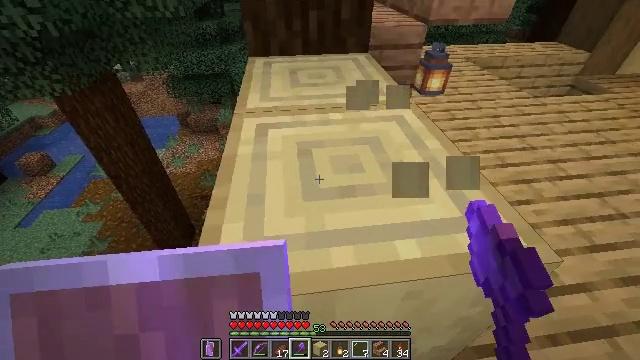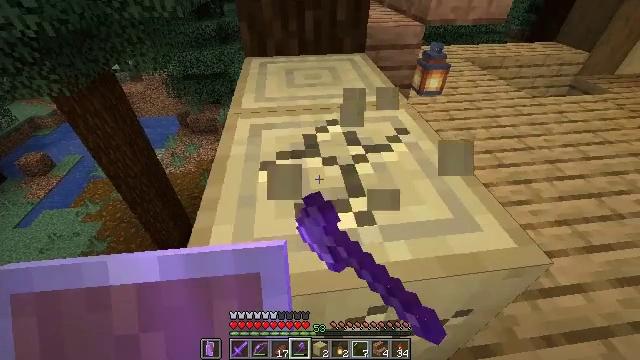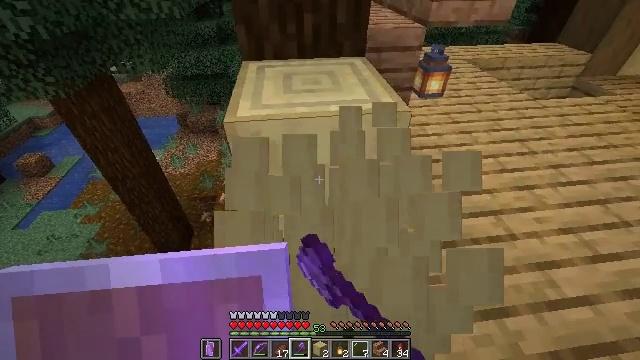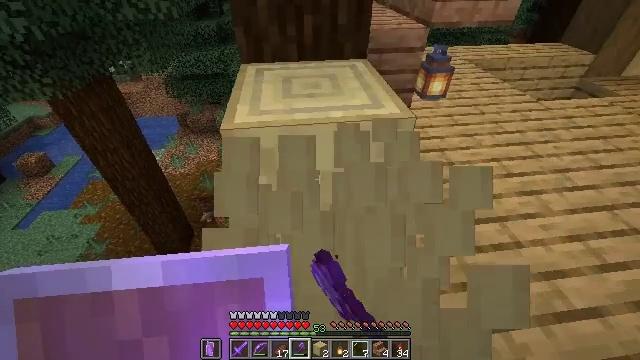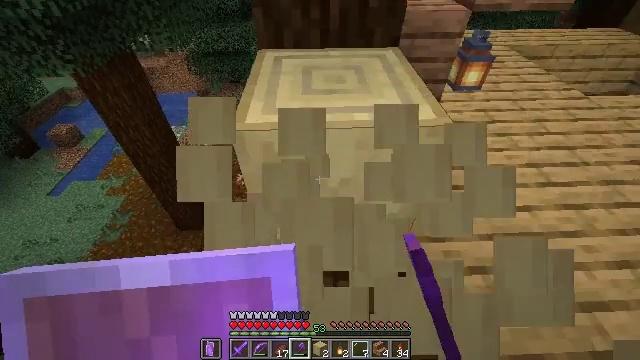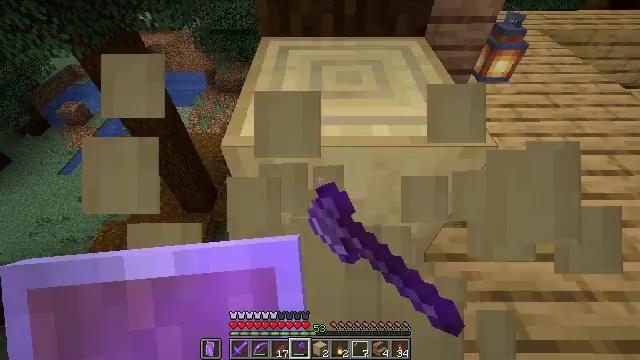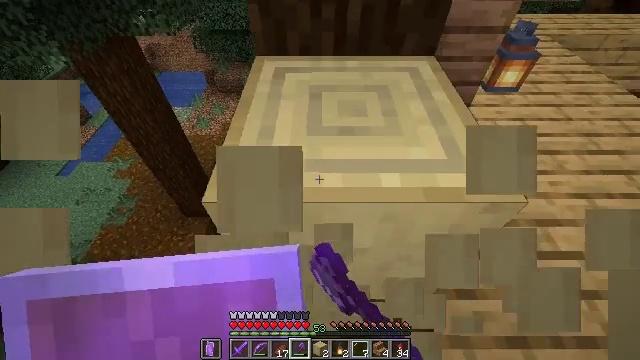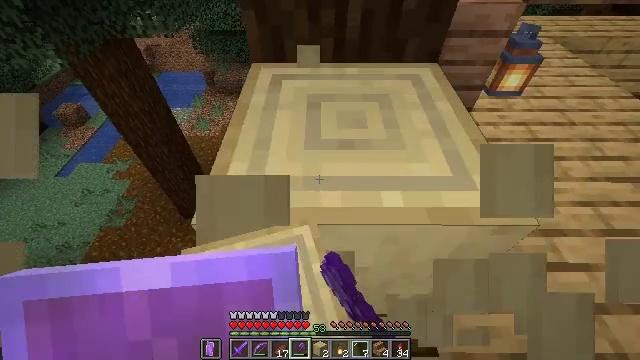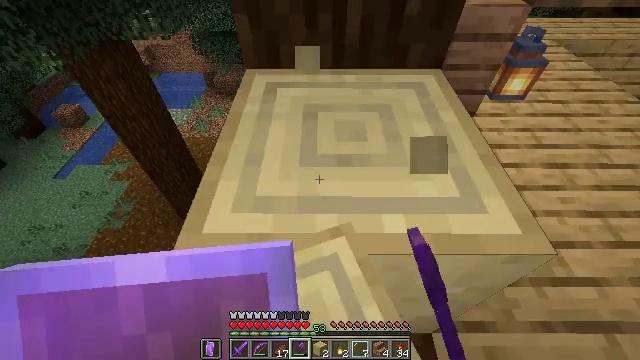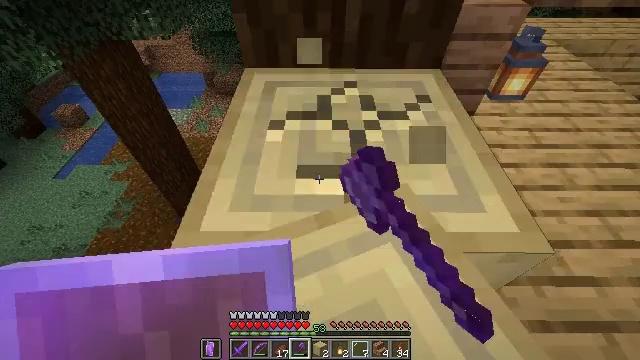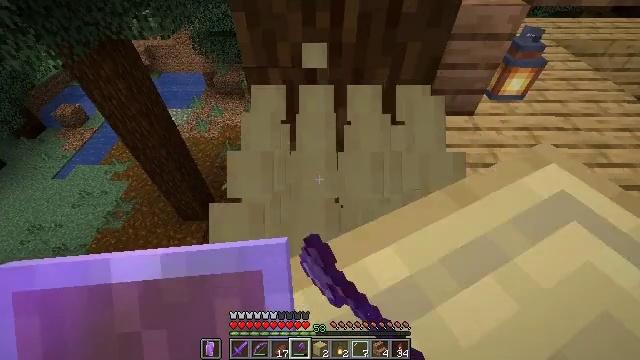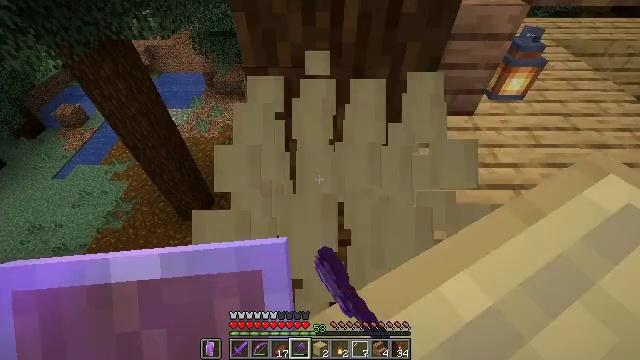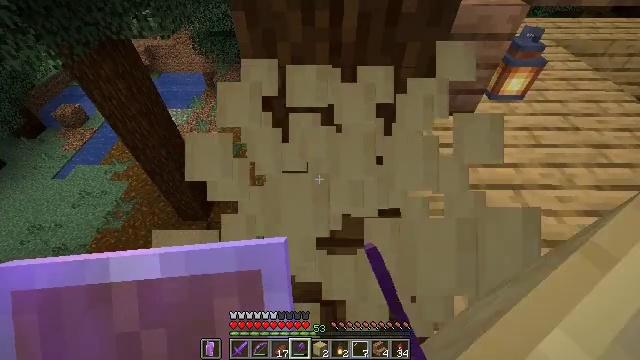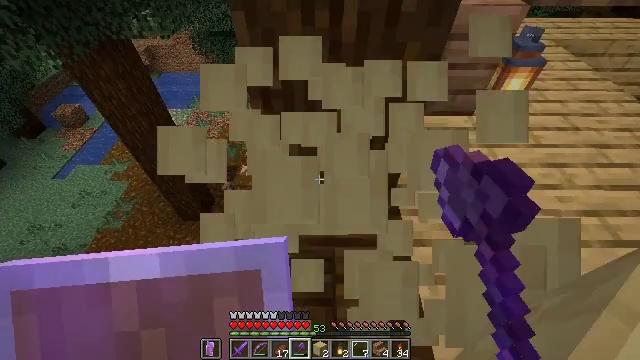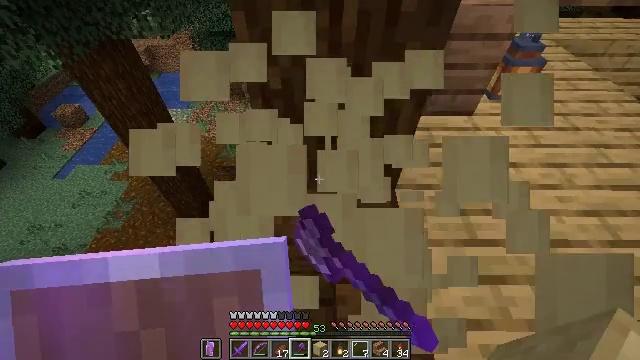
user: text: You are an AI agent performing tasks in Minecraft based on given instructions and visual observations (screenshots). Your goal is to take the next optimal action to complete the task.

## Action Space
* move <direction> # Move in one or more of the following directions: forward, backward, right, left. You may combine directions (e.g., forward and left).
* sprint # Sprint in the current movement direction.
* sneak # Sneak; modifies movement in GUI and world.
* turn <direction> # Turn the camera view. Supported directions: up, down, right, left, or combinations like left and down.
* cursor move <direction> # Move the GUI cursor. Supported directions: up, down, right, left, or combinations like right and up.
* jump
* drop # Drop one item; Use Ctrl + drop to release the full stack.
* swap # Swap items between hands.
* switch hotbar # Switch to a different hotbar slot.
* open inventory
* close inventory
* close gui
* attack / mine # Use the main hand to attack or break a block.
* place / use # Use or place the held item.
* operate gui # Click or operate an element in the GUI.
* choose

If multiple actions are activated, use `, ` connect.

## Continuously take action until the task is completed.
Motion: motion action
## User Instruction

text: Mine the stripped birch log.
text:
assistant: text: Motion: move forward, attack / mine
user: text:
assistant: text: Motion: move forward, attack / mine
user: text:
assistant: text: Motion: move forward, attack / mine
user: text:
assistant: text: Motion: move forward, turn left and down, attack / mine
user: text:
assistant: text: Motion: move forward, turn left and down, attack / mine
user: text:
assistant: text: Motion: move forward, attack / mine
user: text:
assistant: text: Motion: move forward, attack / mine
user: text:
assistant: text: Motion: move forward, attack / mine
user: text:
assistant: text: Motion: move forward, attack / mine
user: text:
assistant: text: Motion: attack / mine
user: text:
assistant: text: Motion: attack / mine
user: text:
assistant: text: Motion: attack / mine
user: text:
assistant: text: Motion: attack / mine
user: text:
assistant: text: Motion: attack / mine
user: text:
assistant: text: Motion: no_op